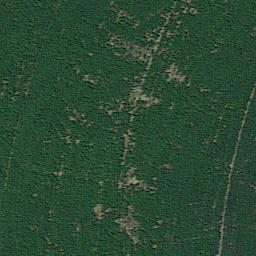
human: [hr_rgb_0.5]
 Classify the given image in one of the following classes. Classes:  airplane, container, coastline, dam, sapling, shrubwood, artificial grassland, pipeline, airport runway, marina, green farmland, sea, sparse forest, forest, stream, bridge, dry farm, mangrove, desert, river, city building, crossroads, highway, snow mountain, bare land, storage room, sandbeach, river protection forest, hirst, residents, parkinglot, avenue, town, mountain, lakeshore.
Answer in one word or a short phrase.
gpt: artificial grassland